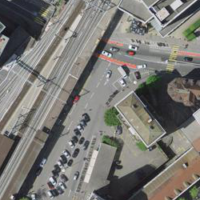
EUNIS habitat code: 54
Species observed at this site:
Carpinus betulus